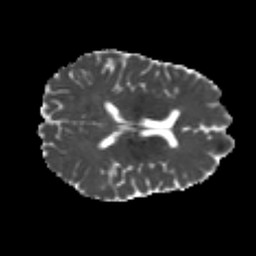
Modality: MD
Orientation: axial
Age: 23
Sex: male
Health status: healthy
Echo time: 0.074 s